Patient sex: M
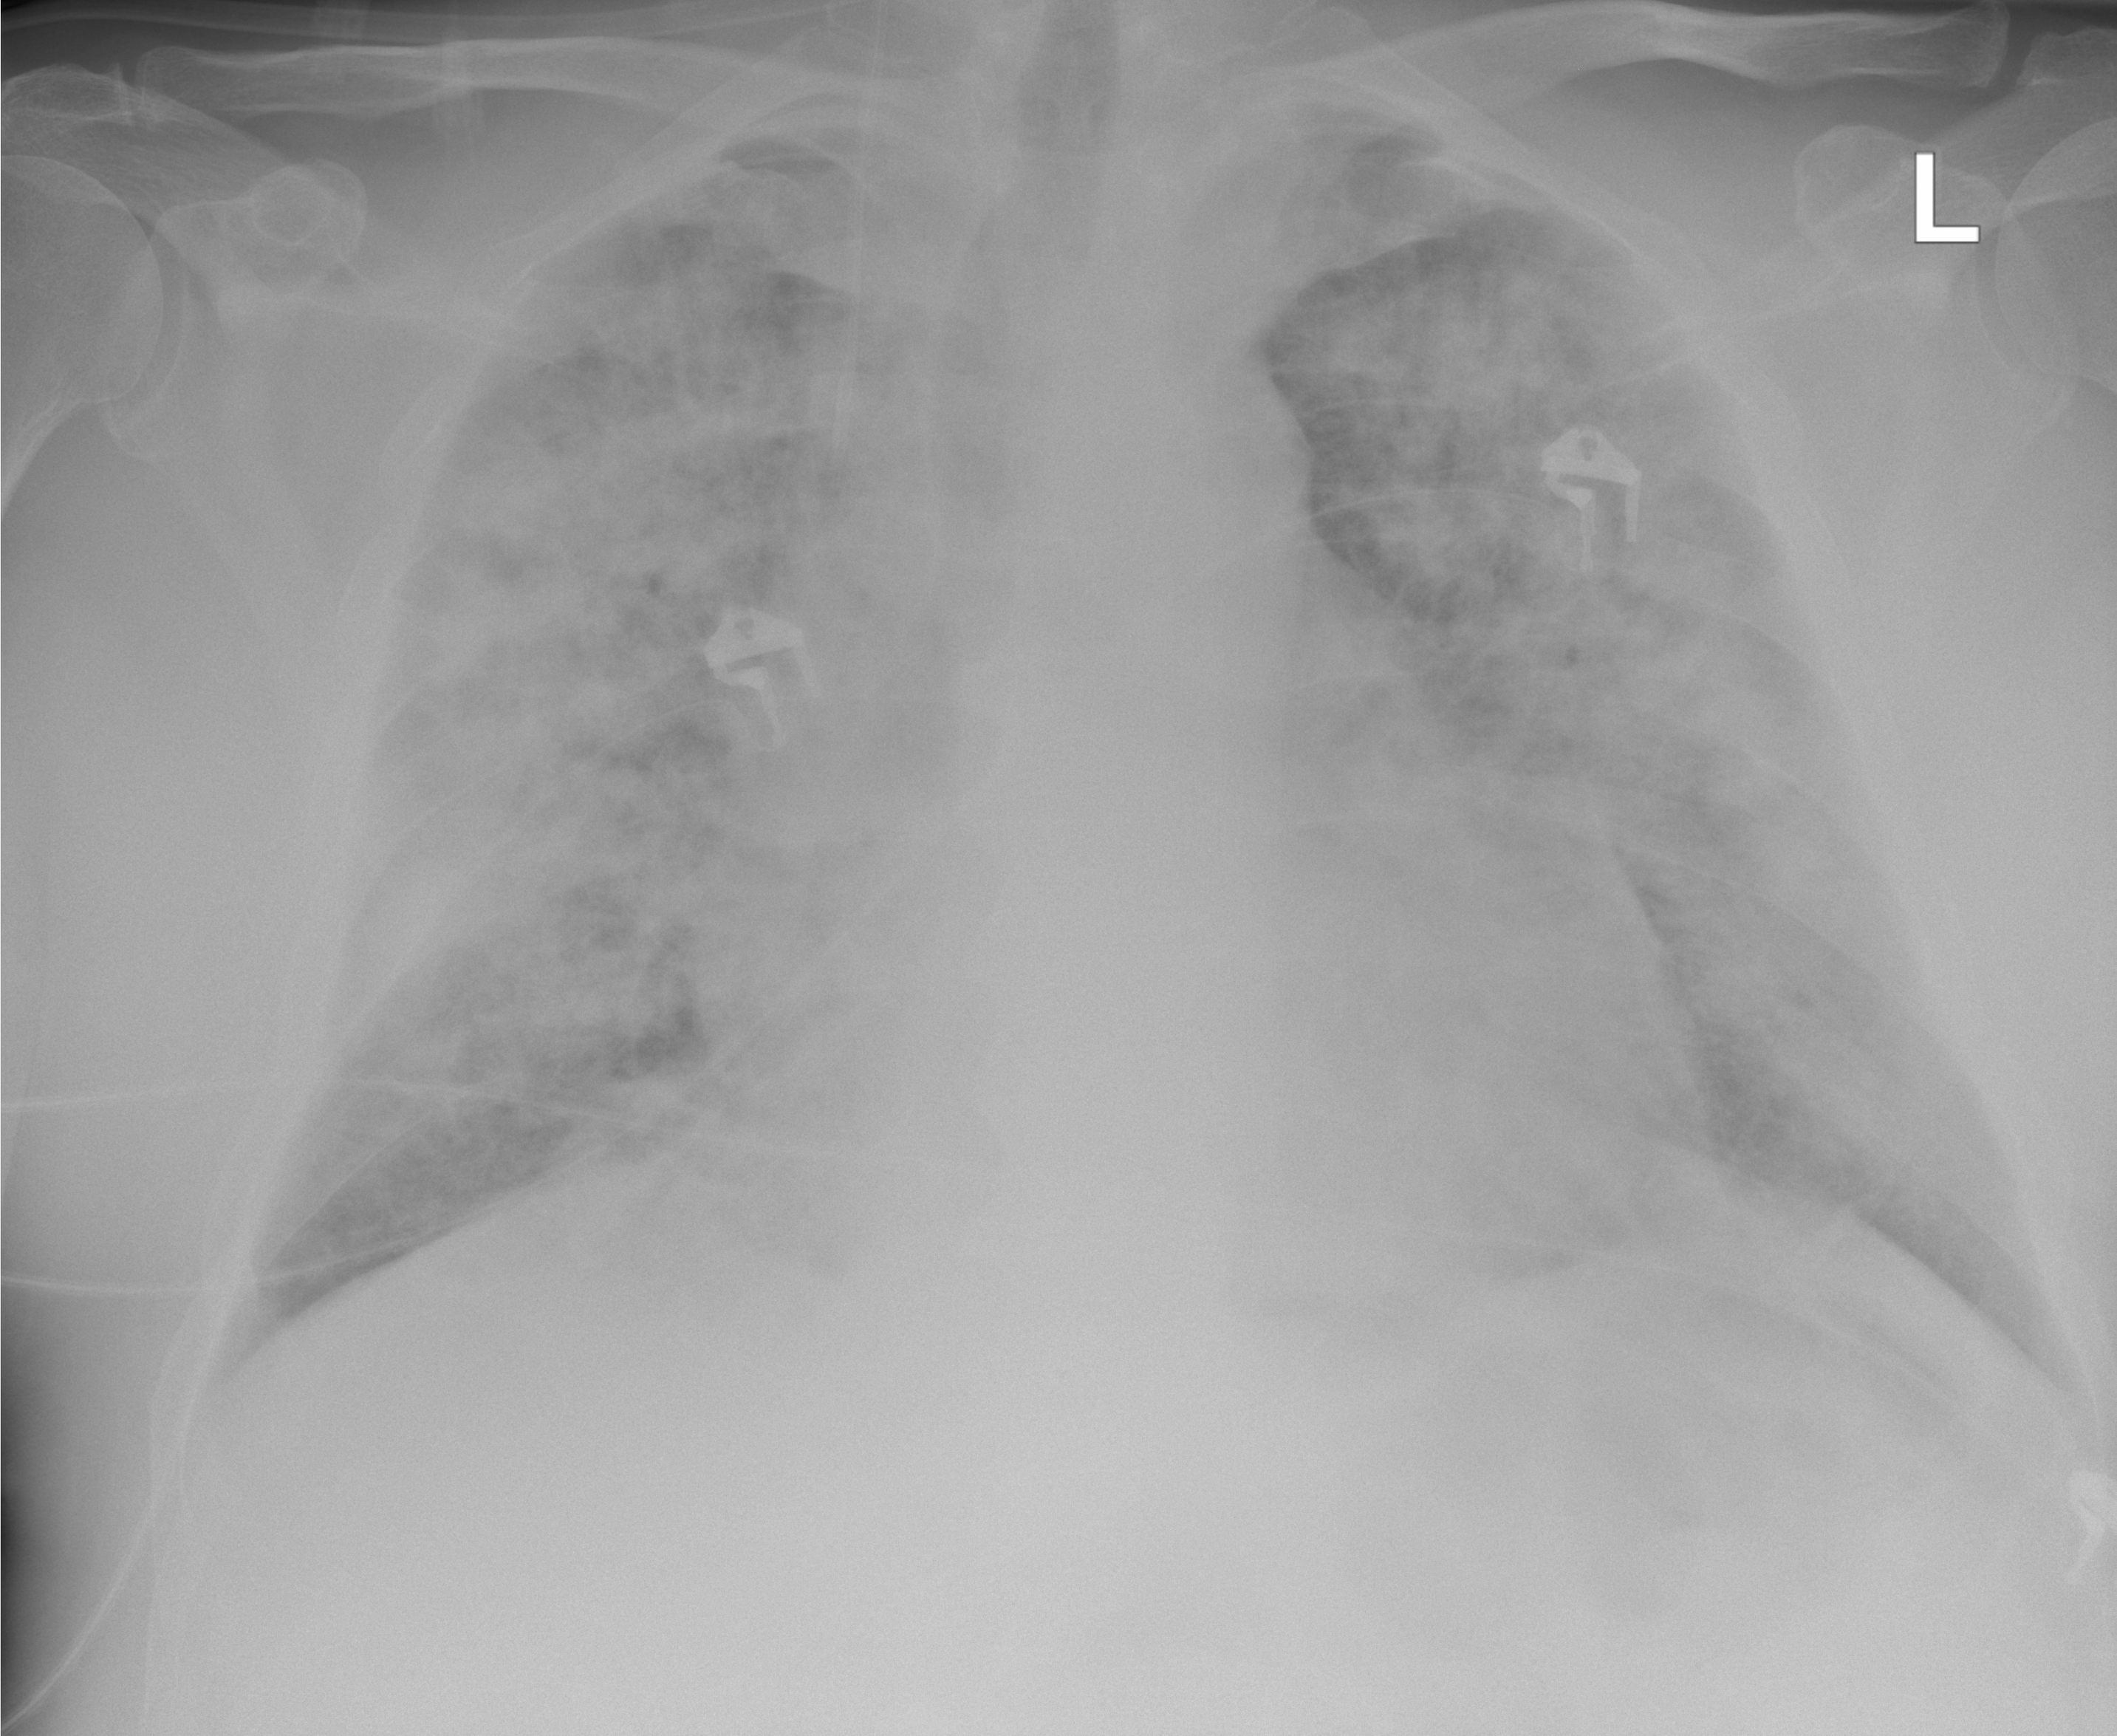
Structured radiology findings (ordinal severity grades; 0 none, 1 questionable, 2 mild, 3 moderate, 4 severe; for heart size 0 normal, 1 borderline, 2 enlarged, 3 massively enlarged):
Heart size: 2
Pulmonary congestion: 0
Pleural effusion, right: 0
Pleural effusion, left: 0
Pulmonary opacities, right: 4
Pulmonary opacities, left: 4
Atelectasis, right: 0
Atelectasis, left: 0